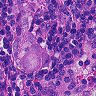
Metastatic tissue present: yes